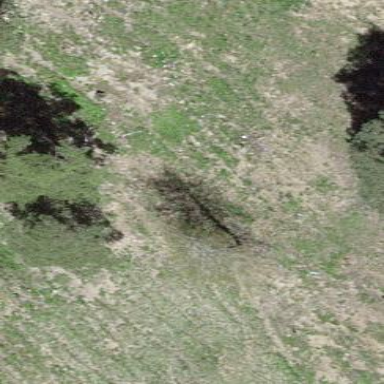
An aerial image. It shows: Forest area.